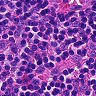
Metastatic tissue present: no